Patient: sex F, age 39
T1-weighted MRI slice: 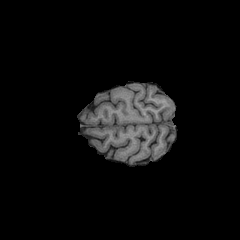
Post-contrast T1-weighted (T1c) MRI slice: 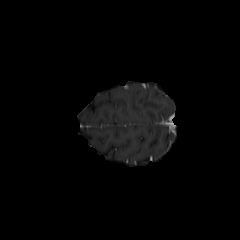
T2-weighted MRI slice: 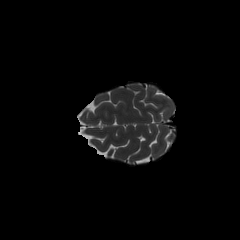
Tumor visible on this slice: no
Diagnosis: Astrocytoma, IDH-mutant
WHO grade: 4